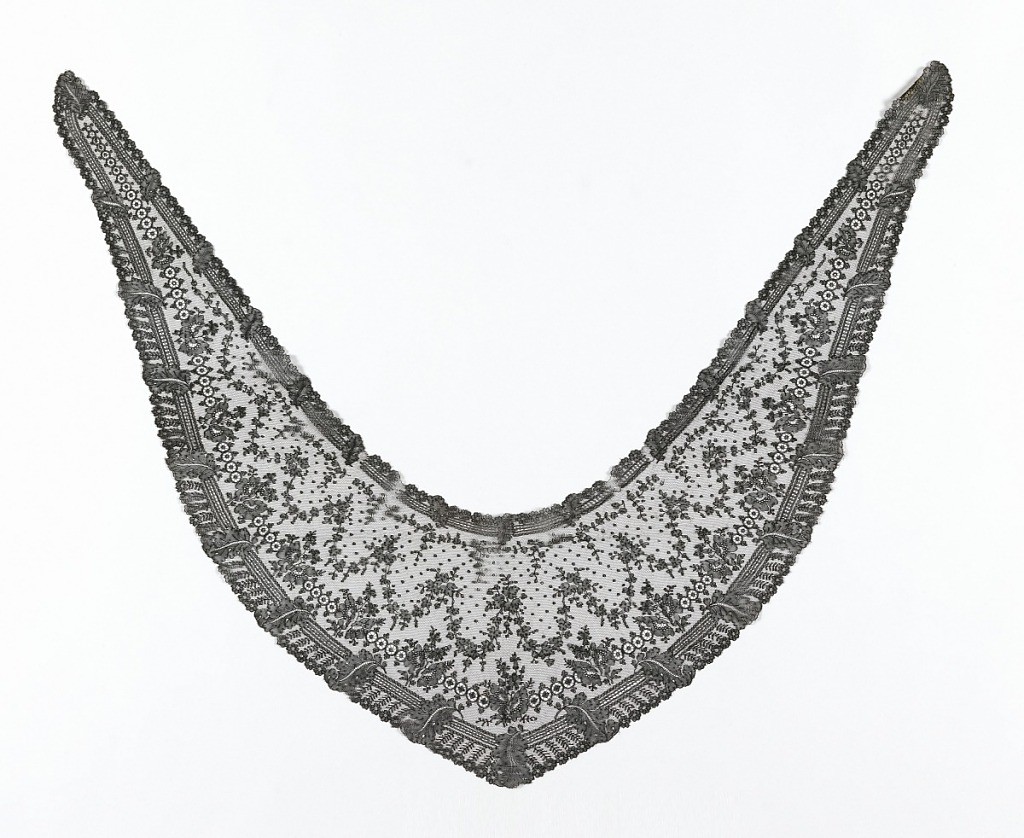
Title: Head scarf
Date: early 19th century
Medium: silk Technique: bobbin lace, Chantilly style
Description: Shaped head scarf in black Chantilly lace showing pattern of garlands of floral sprays. Scarf outlined along edges by border motif of straight lines and repeated floral spray.